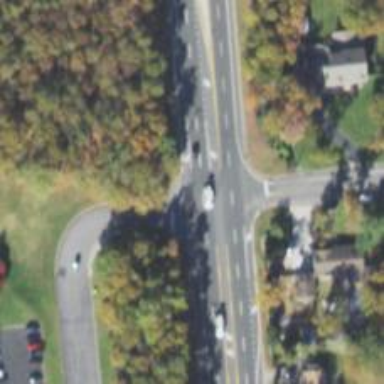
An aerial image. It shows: Road with stop sign.